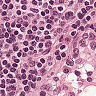
Metastatic tissue present: no